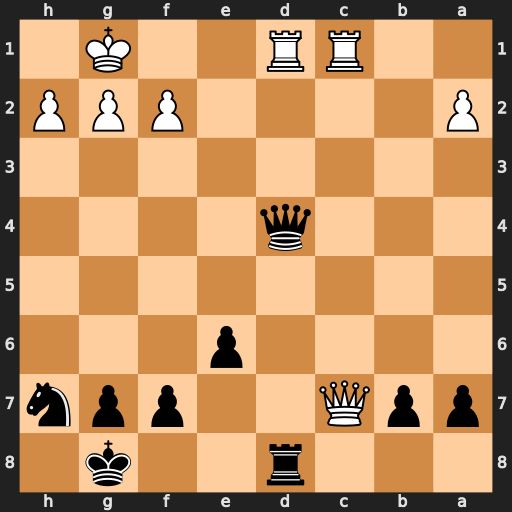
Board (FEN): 3r2k1/ppQ2ppn/4p3/8/3q4/8/P4PPP/2RR2K1
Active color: b
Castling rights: -
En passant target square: -
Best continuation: Qxd1+ Rxd1 Rxd1#